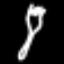
Label: fork